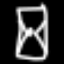
Label: hourglass